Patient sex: M
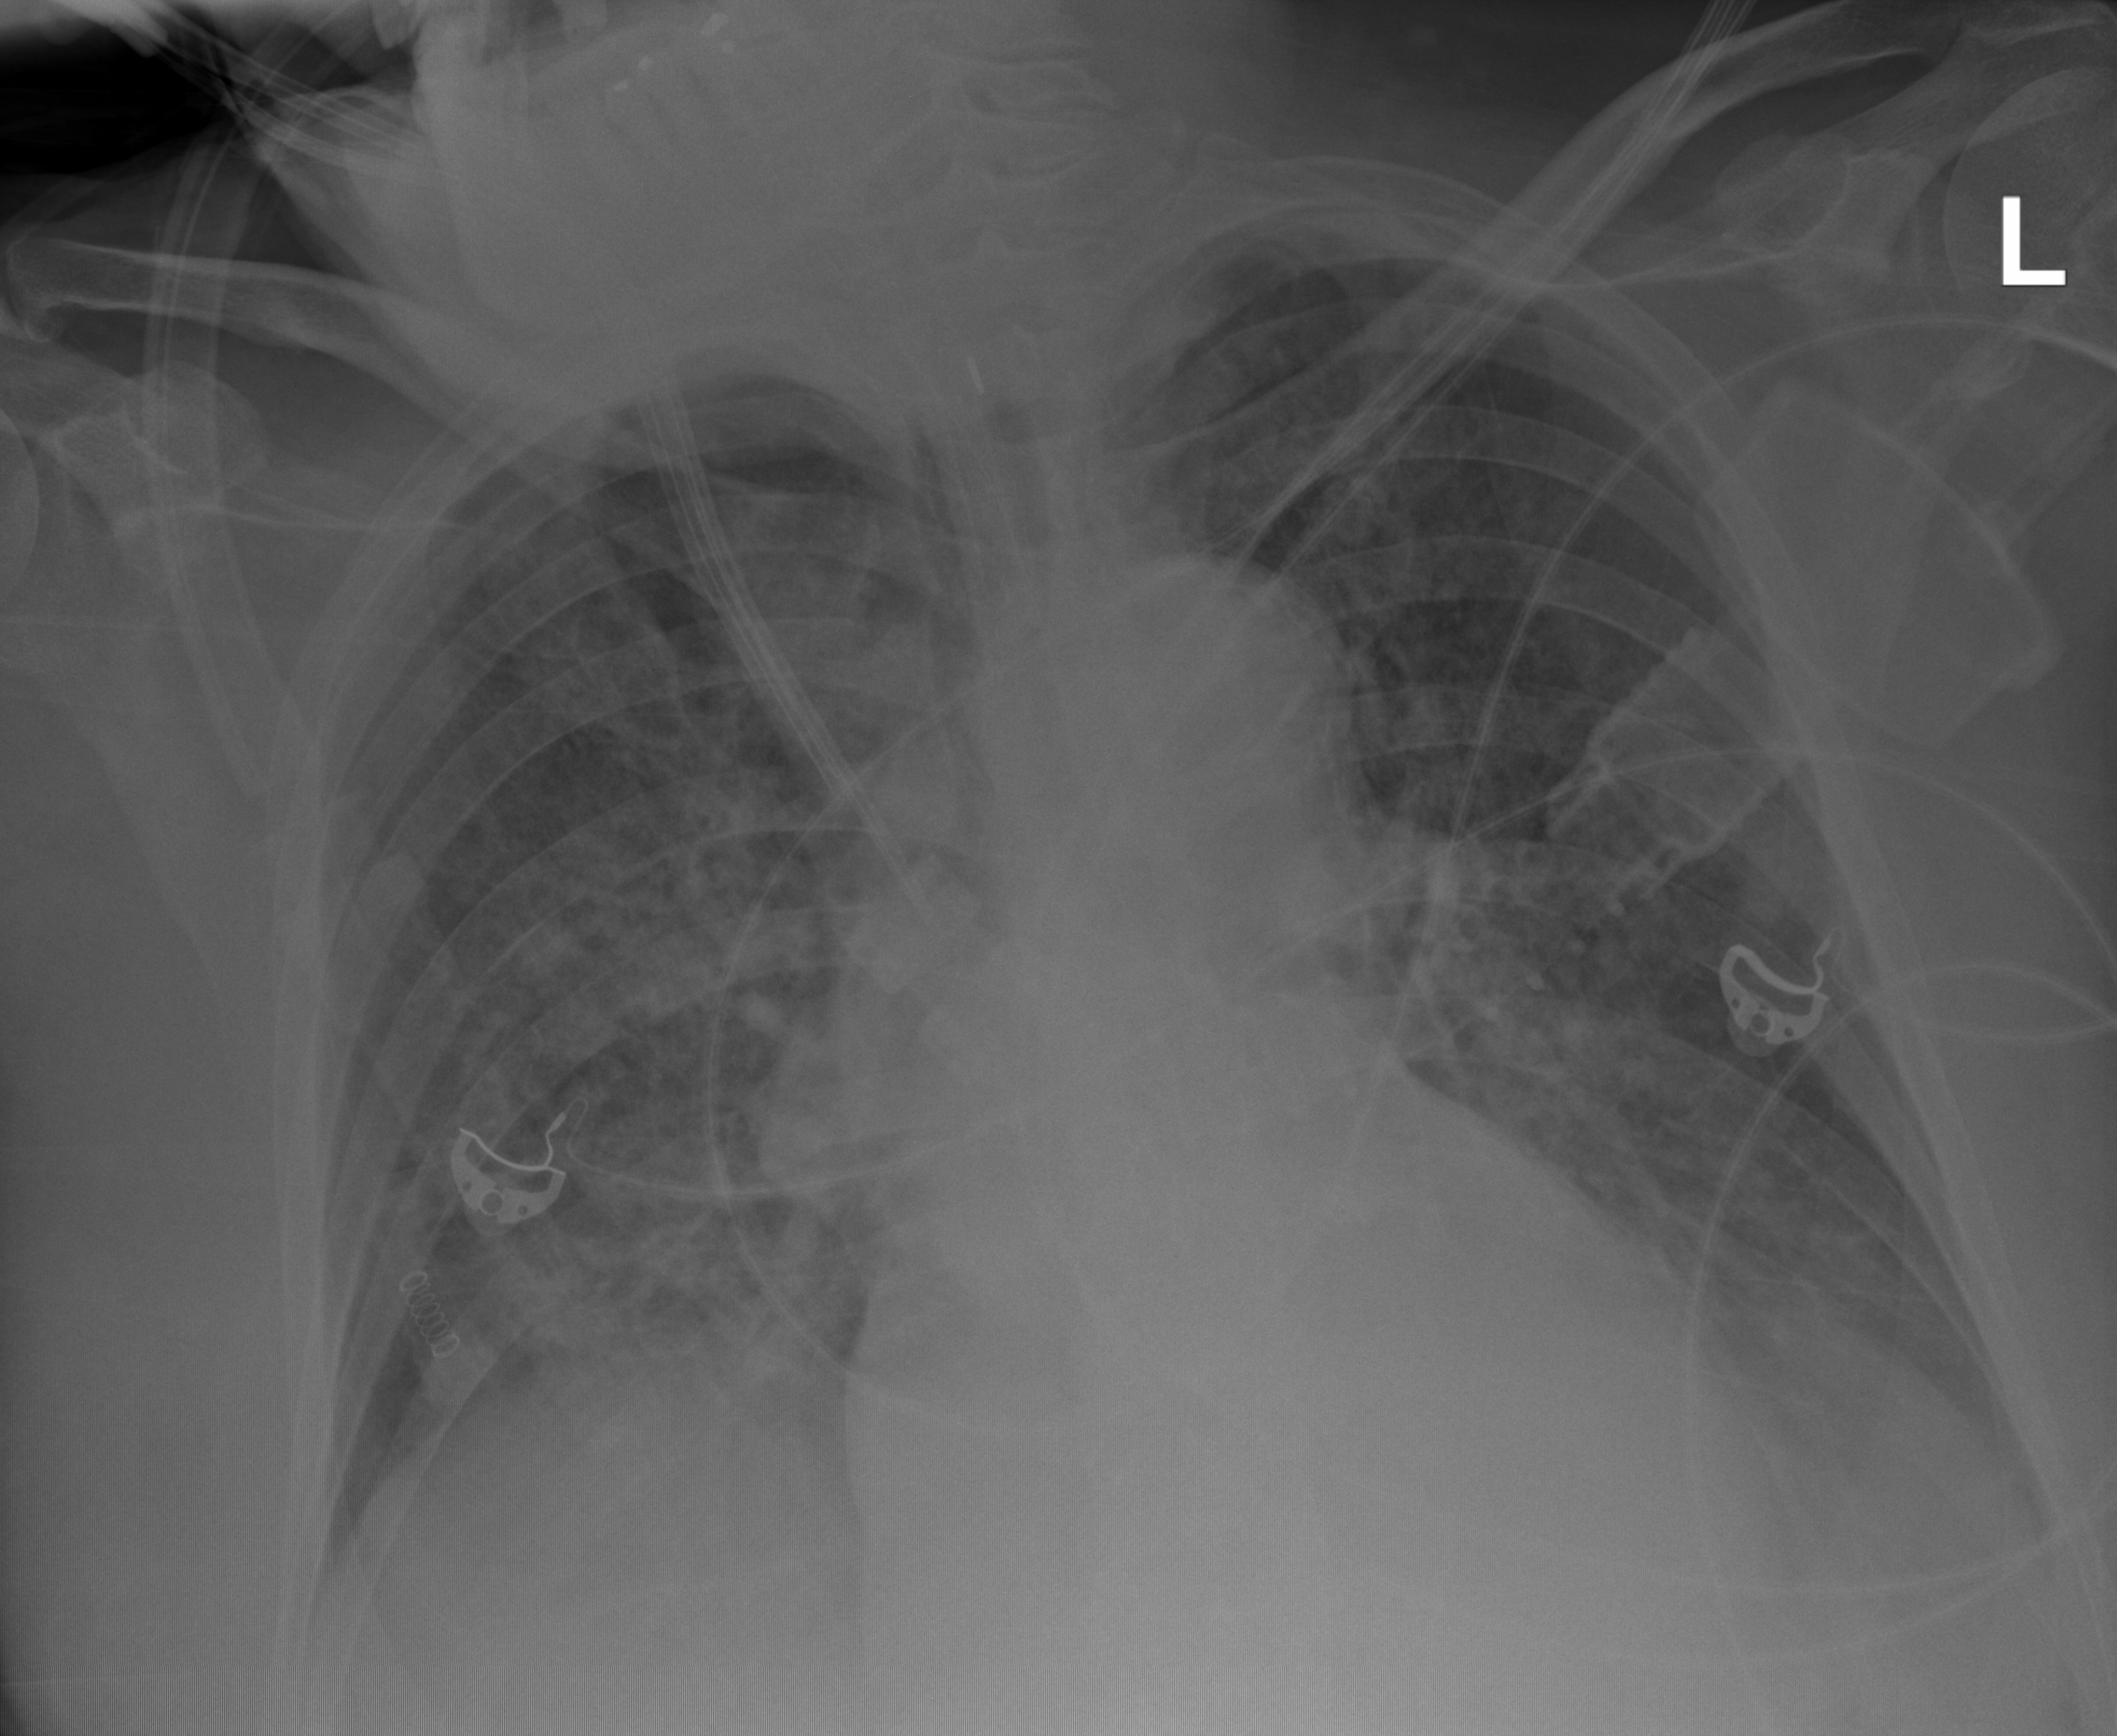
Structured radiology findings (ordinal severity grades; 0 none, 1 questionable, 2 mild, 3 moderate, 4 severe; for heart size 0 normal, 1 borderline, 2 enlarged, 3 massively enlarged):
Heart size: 1
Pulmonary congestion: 2
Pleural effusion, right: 0
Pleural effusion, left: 2
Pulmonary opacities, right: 3
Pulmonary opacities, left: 2
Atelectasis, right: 2
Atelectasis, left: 2